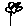
Label: flower